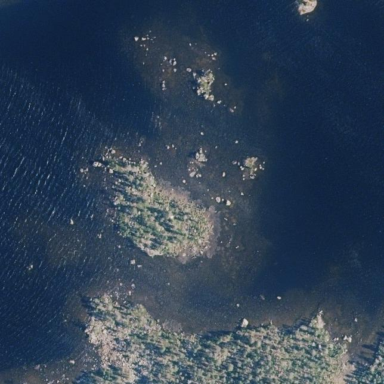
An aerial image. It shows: Islet.